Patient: sex M, age 78
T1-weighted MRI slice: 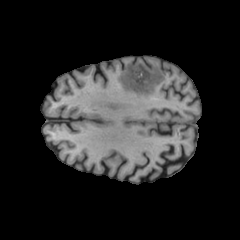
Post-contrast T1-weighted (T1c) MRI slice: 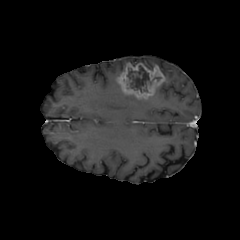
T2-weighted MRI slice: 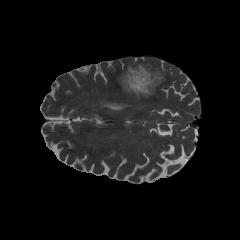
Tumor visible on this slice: yes
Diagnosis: Glioblastoma, IDH-wildtype
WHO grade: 4